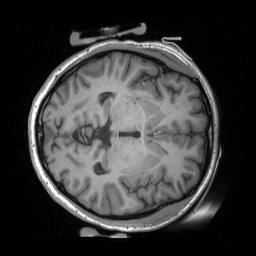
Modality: T1w
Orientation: axial